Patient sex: F
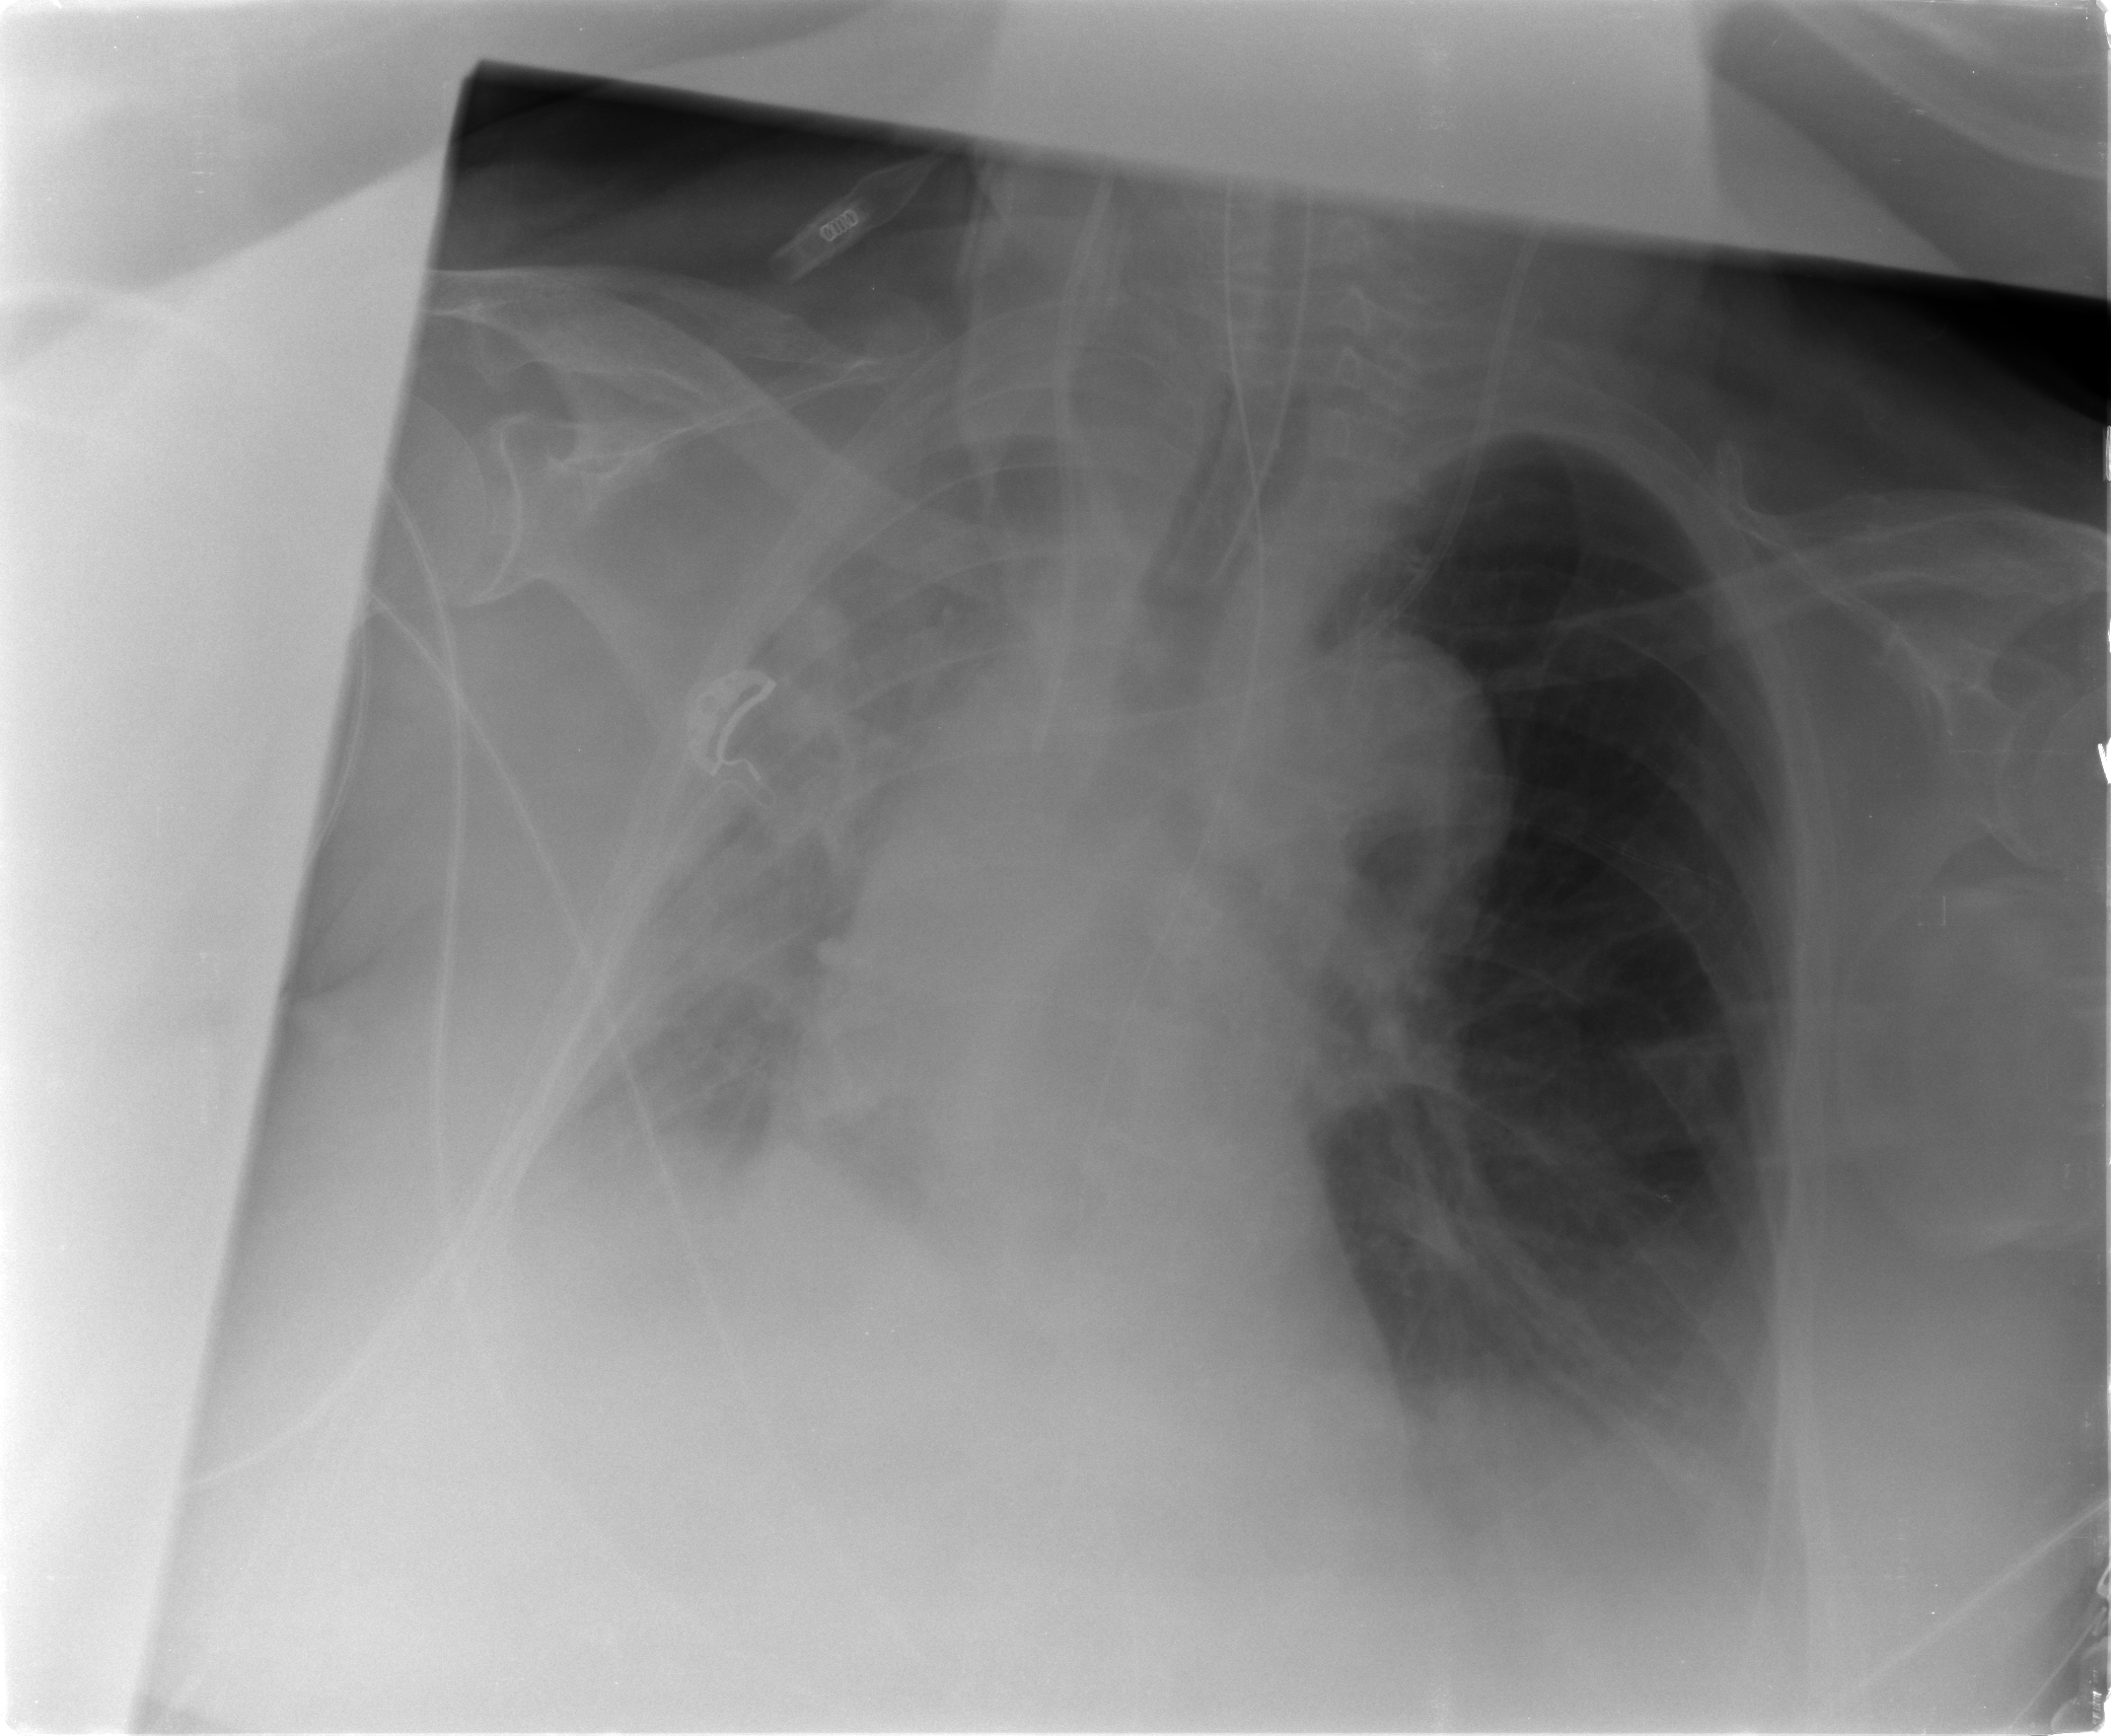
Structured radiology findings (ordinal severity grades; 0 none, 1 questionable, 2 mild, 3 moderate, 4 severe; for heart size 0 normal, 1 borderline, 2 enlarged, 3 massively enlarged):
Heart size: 0
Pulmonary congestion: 2
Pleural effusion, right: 3
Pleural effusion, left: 2
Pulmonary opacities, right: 0
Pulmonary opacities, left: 0
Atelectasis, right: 3
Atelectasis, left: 2